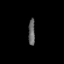
Tissue: skin
Cell type: Endothelial cells
Senescence score: 0.769
Nuclear area (px): 174
Mean DAPI intensity: 98.098